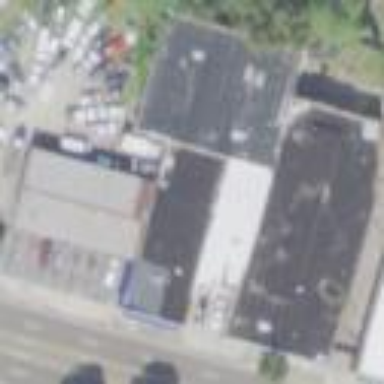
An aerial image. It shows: Retail building.